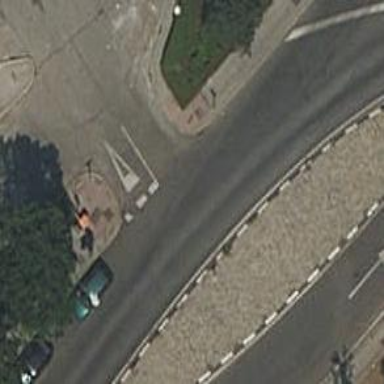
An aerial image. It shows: Footway surfaced with paving stones.